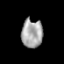
Tissue: prostate
Cell type: T cells
Senescence score: 0.3135
Nuclear area (px): 595
Mean DAPI intensity: 165.345